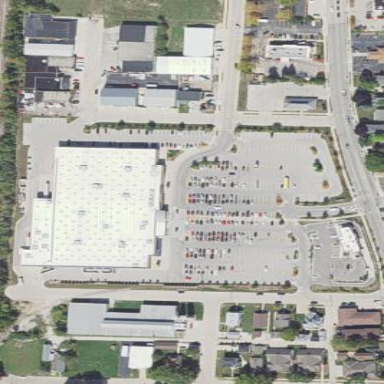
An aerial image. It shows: Retail building housing supermarket.